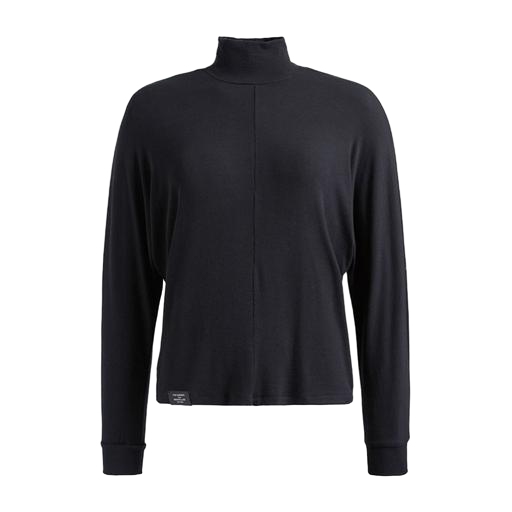
high-neck top, black mockneck, black plus size turtleneck, white background